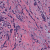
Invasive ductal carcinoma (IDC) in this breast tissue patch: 1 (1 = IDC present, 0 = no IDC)